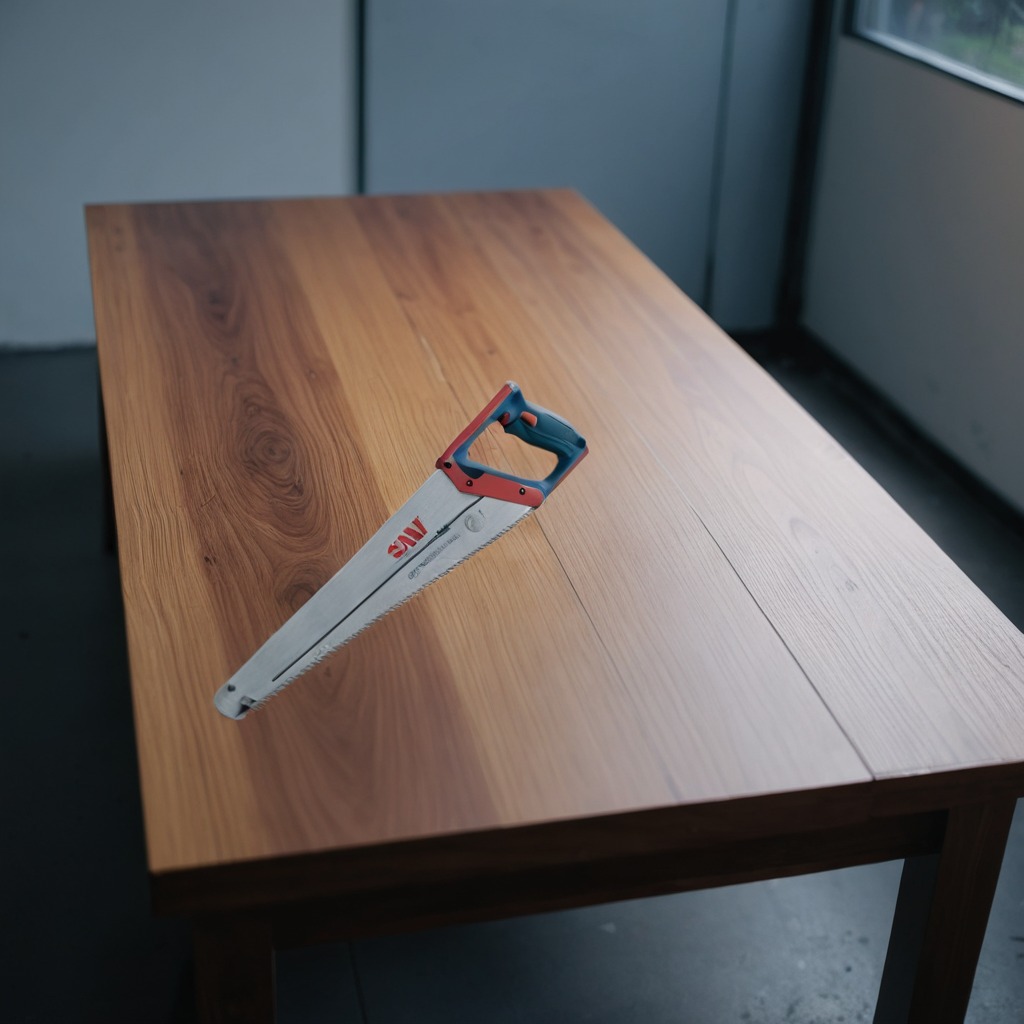
A metal saw is lying on an old table with faint burn marks in a small garage at twilight.